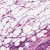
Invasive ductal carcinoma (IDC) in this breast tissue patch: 0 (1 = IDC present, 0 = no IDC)